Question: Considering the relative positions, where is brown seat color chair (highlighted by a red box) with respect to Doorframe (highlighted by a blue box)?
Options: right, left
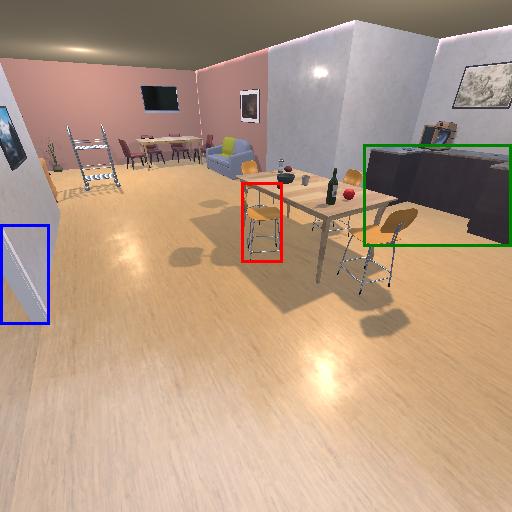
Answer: right